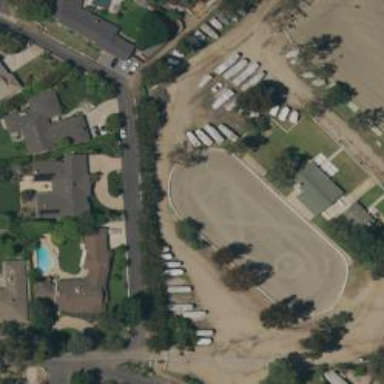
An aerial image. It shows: Equestrian pitch used for leisure and sports activities.